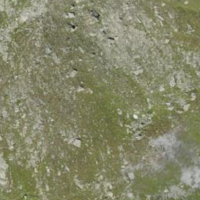
EUNIS habitat code: 26
Species observed at this site:
Oenanthe oenanthe